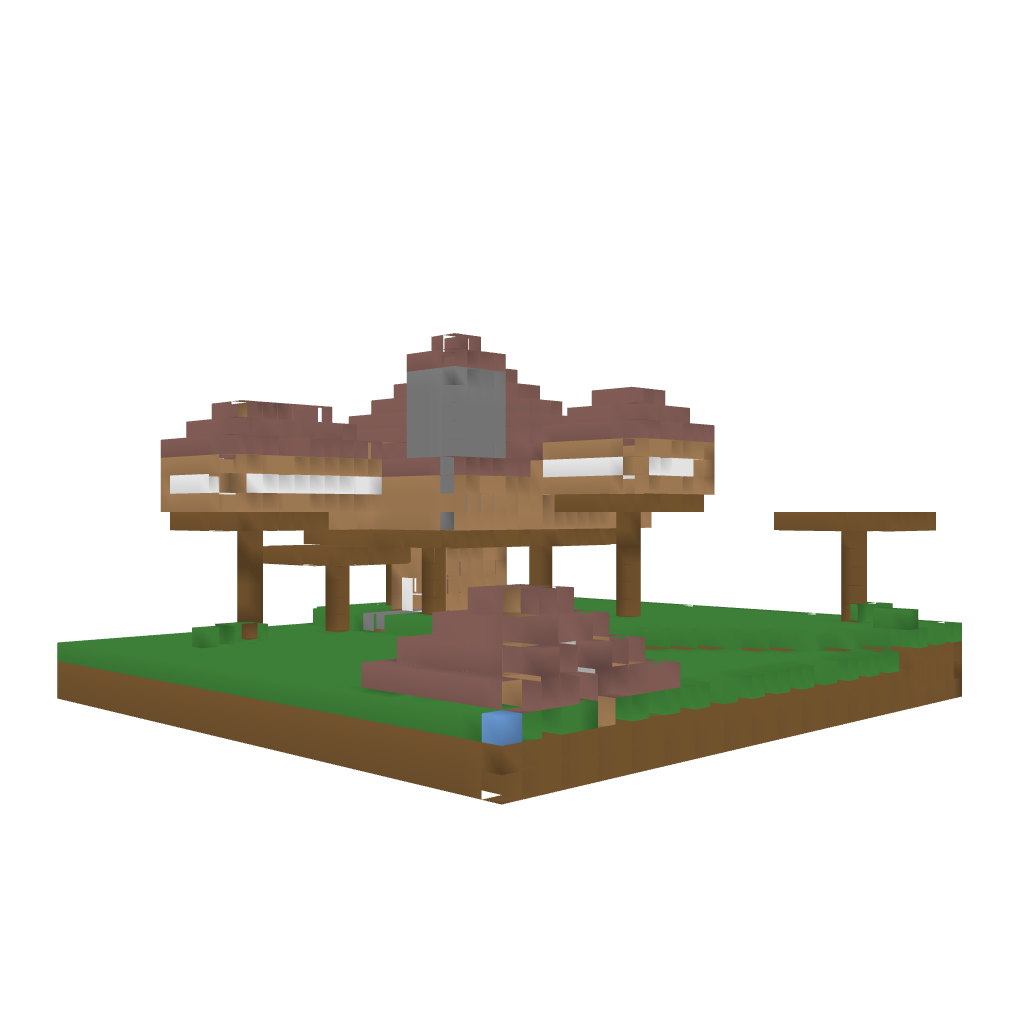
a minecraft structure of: Mushroom house 1 good quality